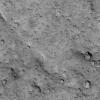
Atmospheric dust classification: not_dusty